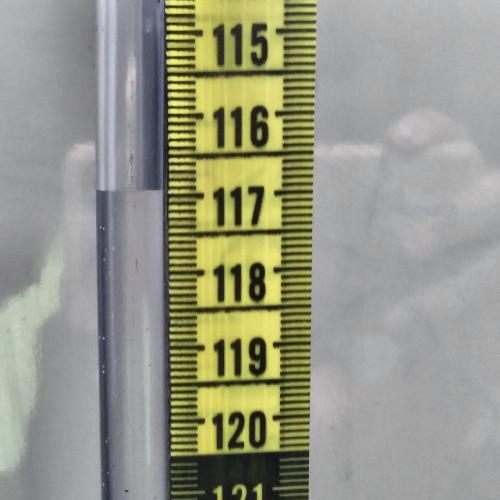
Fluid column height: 116.9 cm